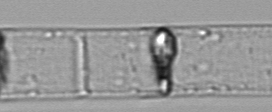
Label: Dactyliosolen_blavyanus